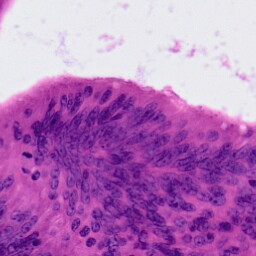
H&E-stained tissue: Colon